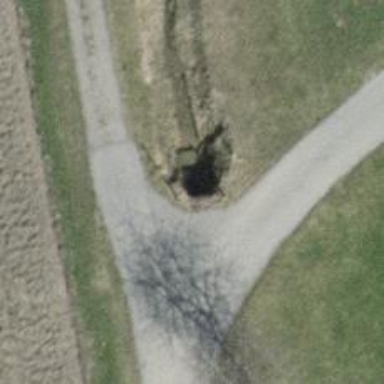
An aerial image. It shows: Culvert tunnel.